Interaction volume radius: 5 \u00c5
Interaction volume height: 20 \u00c5
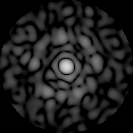
Disorder parameter: 0.827